Question: I used the following code to access to Mat's elements and found this difficulty:

2 problems arise here:
- -
So, when there isn't a good correspondence between the two, the function crashes. I hardly know which are even compatible. For example, does CV_16UC2 correspond with Vec2i ??
: Can this only be hard coded?
: How to know the compatible types?
Edit 01:
Sorry for lack of information! About Mat_ template, I've seen posts using Mat_ to define their own type for clarity and avoid using 'OpenCV' default types. Is this one answer to my 2nd question?
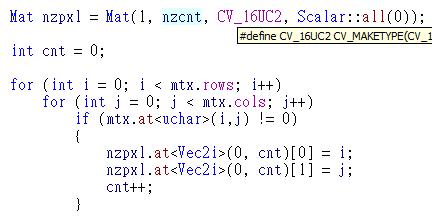
Answer: There is a moment where you have to decide what kind of data you are storing in your matrix, and this has to be "hard-coded" somewhere.
If you decide that your data matrix is of type CV_16UC2, then you should check in all functions that access pixels in this matrix (e.g. using at<>) that the matrix is in the expected form:
'''
void someFunction(cv::Mat &myMatrixOf16UC2) {
// using asserts
assert(myMatrixOf16UC2.type() == CV_16UC2);
// or using exceptions
if (myMatrixOf16UC2.type() != CV_16UC2)
throw someException;
// do the job
'''
}
By the way, int are 32 bits, so Vec2i should deal with matrices allocated with CV_32SC2.
CV_16UC2 -> cv::Vec2s, or even cv::Vec for which there is no predefined typedefs in OpenCV.
One useful pratice is to define somewhere for your program the data you are using with a typedef and a corresponding type() function, e.g. in a header:
'''
typedef cv::Vec<unsigned short, 2> pixel_t;
'''
and
'''
int getOpenCVTypeForMyPixelType() { return CV_16UC2; }
'''
Then if you want to change from short to int or float, you just have to modify those functions